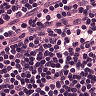
Metastatic tissue present: no